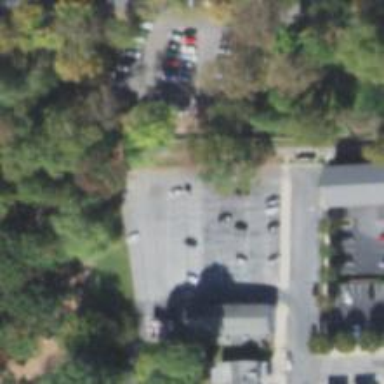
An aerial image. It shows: Parking area with surface.